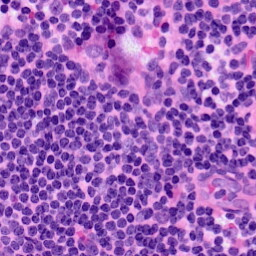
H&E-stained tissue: LymphNode